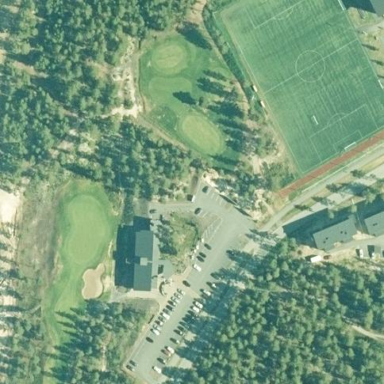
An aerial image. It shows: Golf course surrounded by greenery.